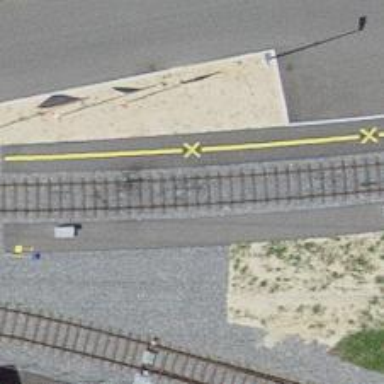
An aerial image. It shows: Railway yard with one track in service.